Interaction volume radius: 5 \u00c5
Interaction volume height: 30 \u00c5
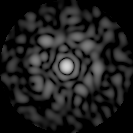
Disorder parameter: 0.8185